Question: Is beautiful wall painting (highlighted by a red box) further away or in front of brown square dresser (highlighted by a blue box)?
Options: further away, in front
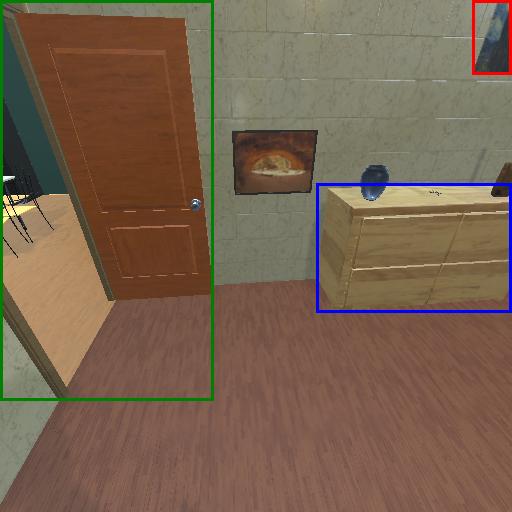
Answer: further away